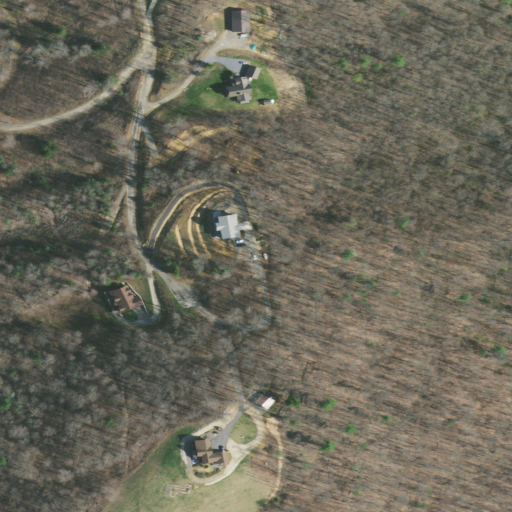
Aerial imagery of mountain in Tennessee named Big Hill containing deciduous forest, open development, grassland, pasture, and medium intensity development